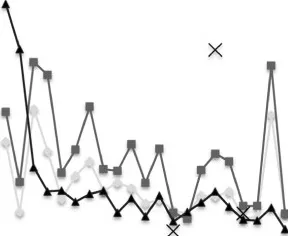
HIV and HCV viral loads, hepatic functions and CD4 count. Hepatic functions determined by liver enzyme assays (ASAT.
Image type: pathology (masson_trichrome)